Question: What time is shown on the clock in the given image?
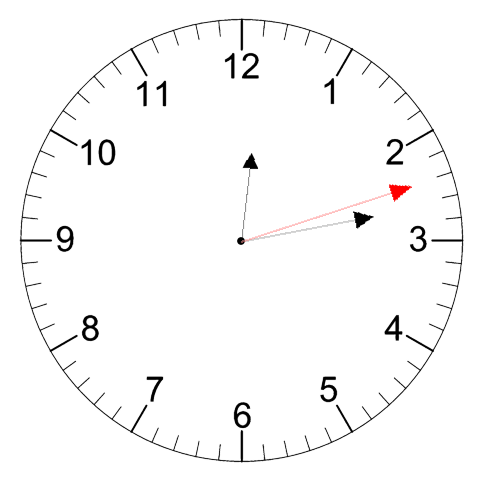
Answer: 12:13:12